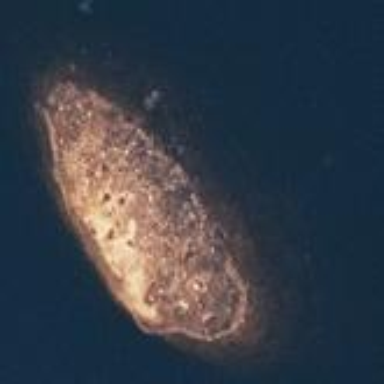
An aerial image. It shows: Islet.